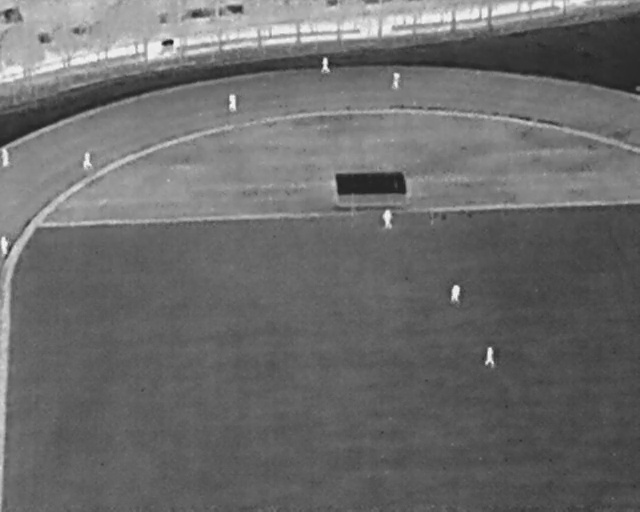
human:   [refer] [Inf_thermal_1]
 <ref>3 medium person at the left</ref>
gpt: <box>[[0, 30, 2, 31, 2], [12, 30, 15, 32, 2], [0, 46, 2, 48, 2]]</box>